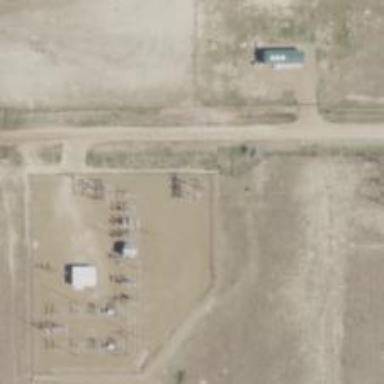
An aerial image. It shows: H-frame power tower with distinctive design.